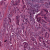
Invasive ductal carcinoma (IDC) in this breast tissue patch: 1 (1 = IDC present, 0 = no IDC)